Question: I have a question that should be quick and easy for you guys to answer.
My application has ~25 forms that by default are in their own windows and not constrained to the ms access tabs. One particular form I made is opened in a tab view, stuck to the ms access window. What property (or necessary code on the form load/open event) is necessary to have this form as a seperate window, not stuck to ms access (and preferably with the minimize/maximize buttons at the top right. Here are my properties:

I will also note that it doesn't allow me to change the 'moveable' option to yes.
It is a pain when all of my other forms open in a seperate window and this one is hiding attached to MS Access.
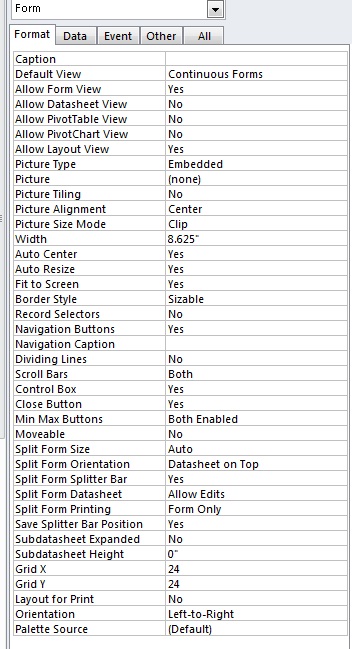
Answer: If I understand you correctly you want the 'pop up' property which is found on the 'other' tab.